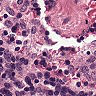
Metastatic tissue present: no